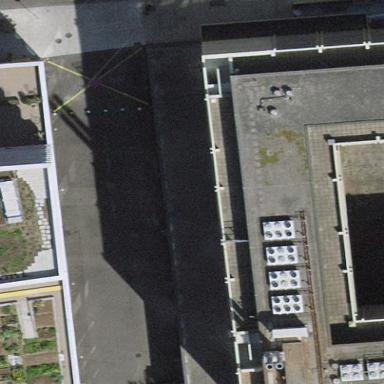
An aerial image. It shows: Government office building.